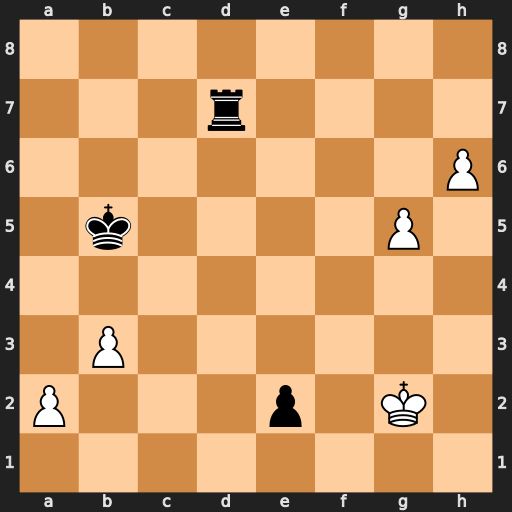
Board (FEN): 8/3r4/7P/1k4P1/8/1P6/P3p1K1/8
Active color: w
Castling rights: -
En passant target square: -
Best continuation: Kf2 Re7 Ke1